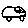
Label: car